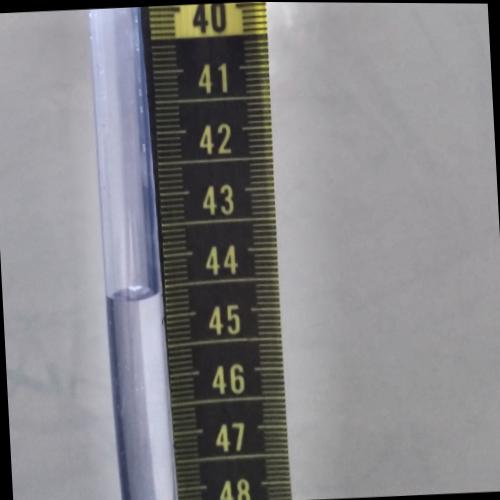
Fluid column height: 44.6 cm